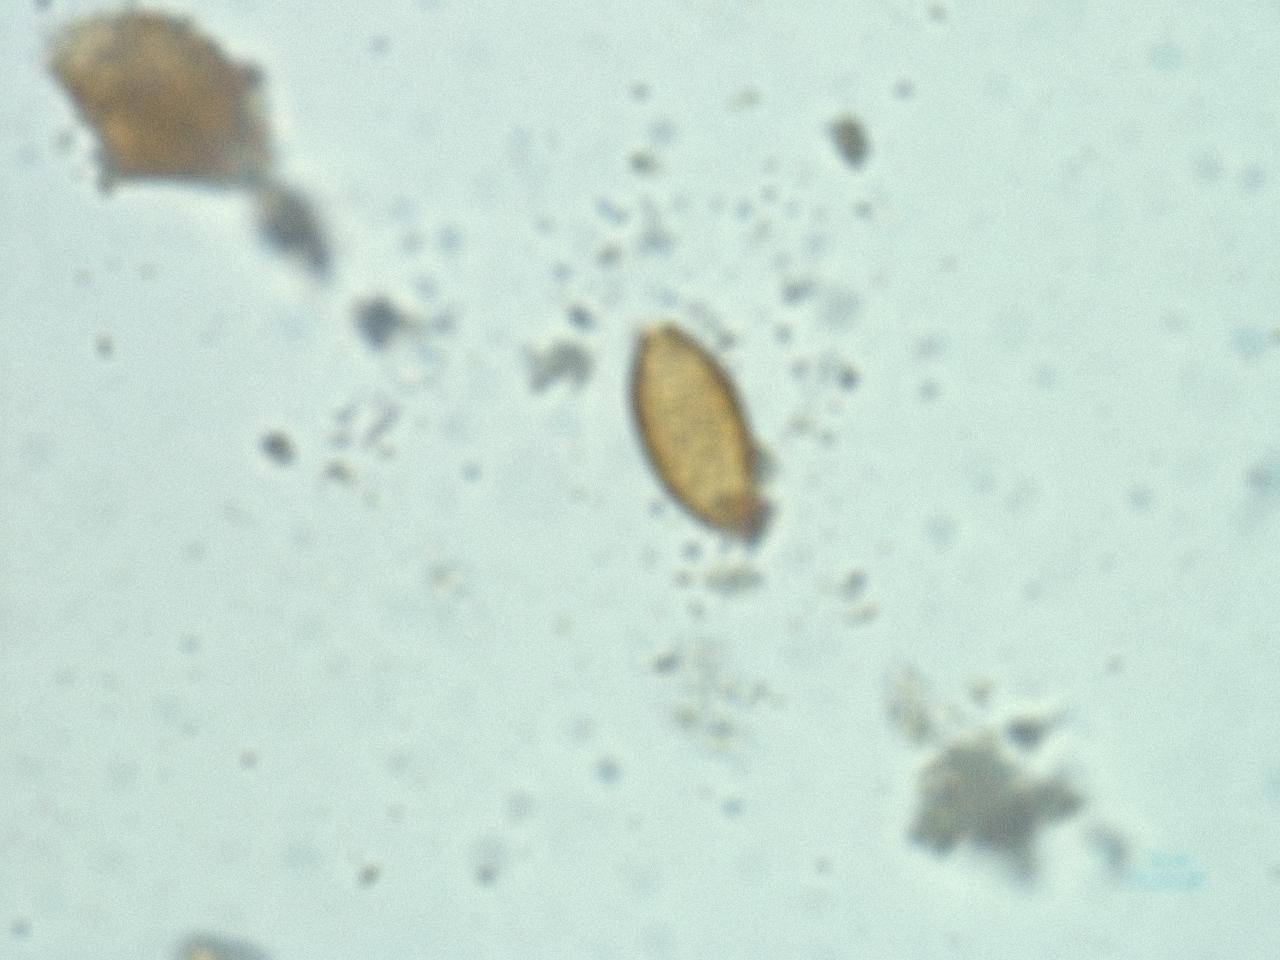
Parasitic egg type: Trichuris trichiura